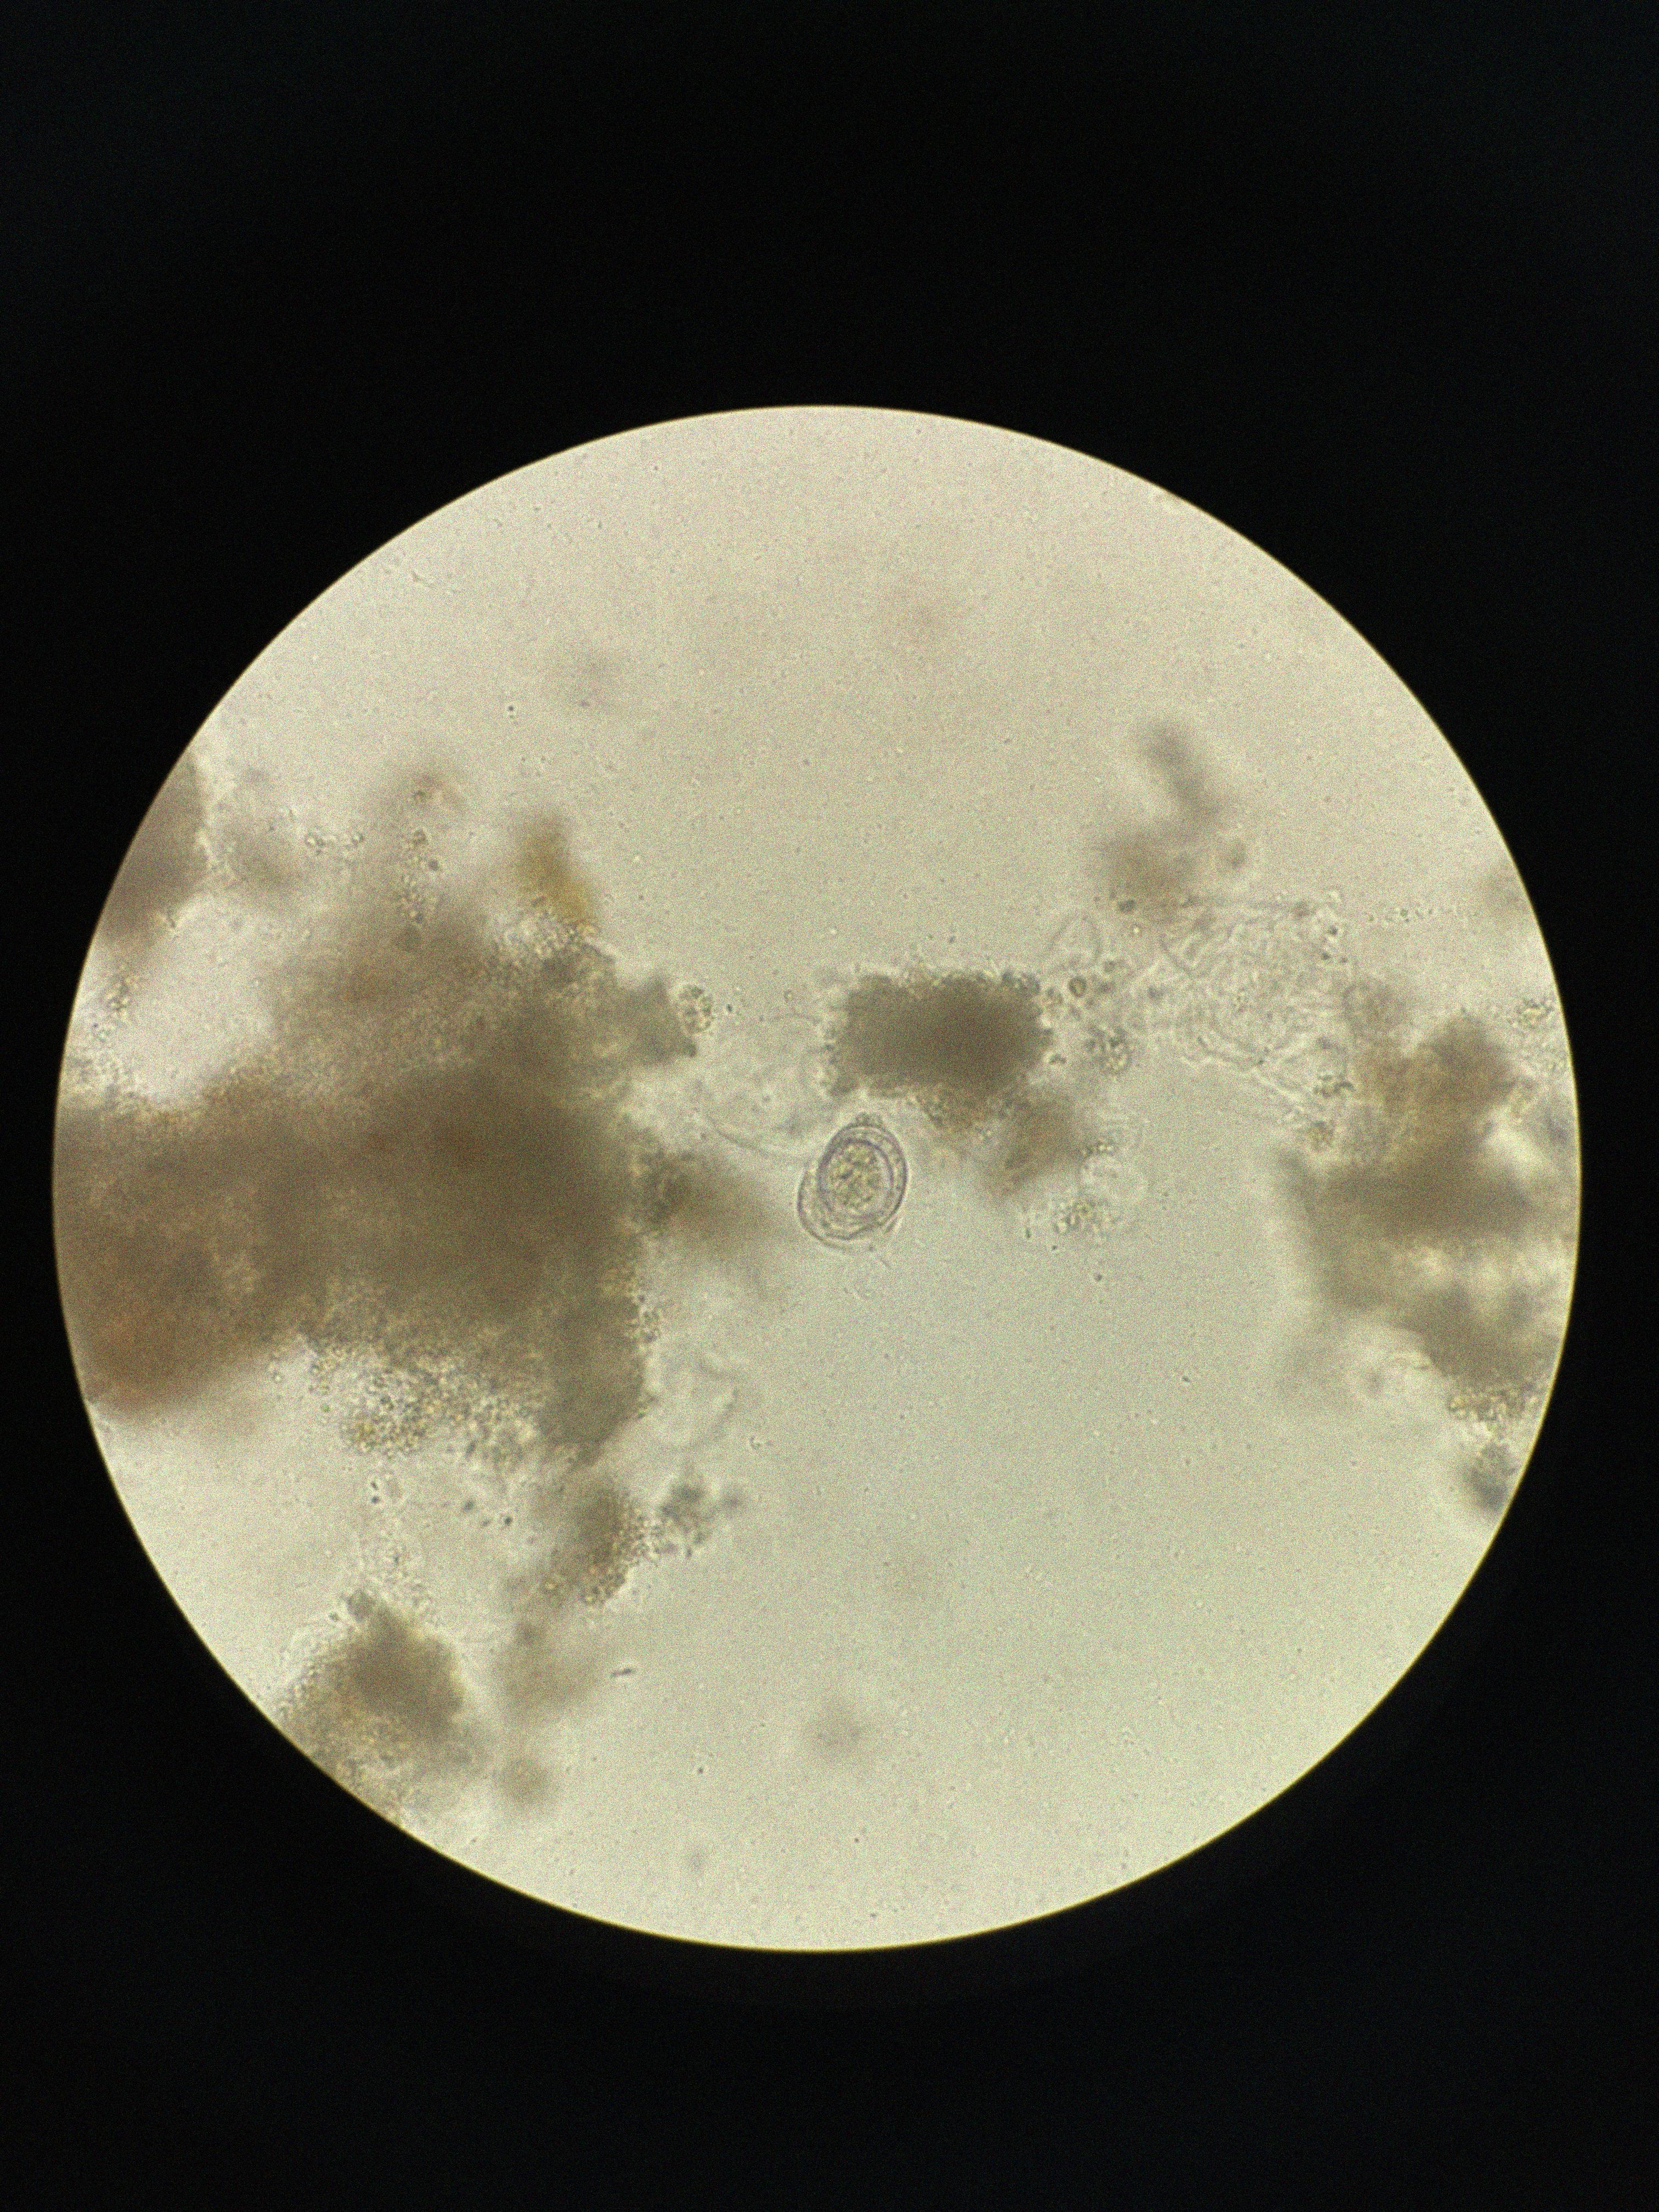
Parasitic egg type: Hymenolepis nana